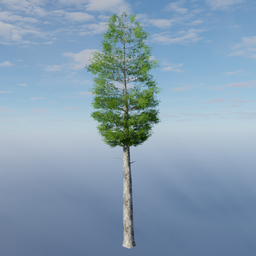
Label: nature